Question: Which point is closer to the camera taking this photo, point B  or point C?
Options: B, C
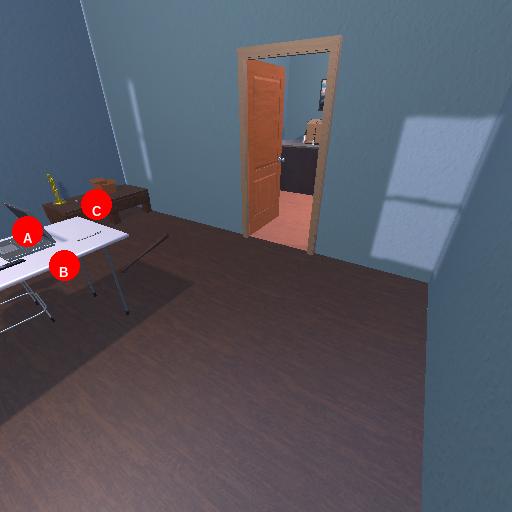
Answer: B